Interaction volume radius: 5 \u00c5
Interaction volume height: 40 \u00c5
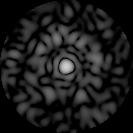
Disorder parameter: 0.8676